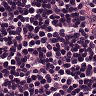
Metastatic tissue present: no